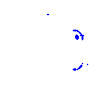
Particle: pion